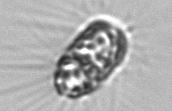
Label: Corethron_hystrix